Question: I use the google map tool from <URL>.
I want my user to be able to place just one marker on a map.
The values of the coordinates should be stored in a managed bean variables.
How can I do that?
See what I did so far:
I created the map:
'''
<f:view contentType="text/html">
<p:gmap id="gmap" center="36.890257,30.707417" zoom="13" type="HYBRID"
style="width:600px;height:400px"
model="#{mapBean.emptyModel}"
onPointClick="handlePointClick(event);"
widgetVar="map" /> </f:view>
<p:dialog widgetVar="dlg" effect="FADE" effectDuration="0.5" close="false" fixedCenter="true">
<h:form prependId="false">
<h:panelGrid columns="2">
<h:outputLabel for="title" value="Title:" />
<p:inputText id="title" value="#{mapBean.title}" />
<f:facet name="footer">
<p:commandButton value="Add"
actionListener="#{mapBean.addMarker}"
update="messages"
oncomplete="markerAddComplete()"/>
<p:commandButton value="Cancel" onclick="return cancel()"/>
</f:facet>
</h:panelGrid>
<h:inputHidden id="lat" value="#{newOfferSupportController.mapLocationX}" />
<h:inputHidden id="lng" value="#{newOfferSupportController.mapLocationY}" />
</h:form>
</p:dialog>
<script type="text/javascript">
var currentMarker = null;
function handlePointClick(event) {
if(currentMarker == null) {
document.getElementById('lat').value = event.latLng.lat();
document.getElementById('lng').value = event.latLng.lng();
currentMarker = new google.maps.Marker({
position:new google.maps.LatLng(event.latLng.lat(), event.latLng.lng())
});
map.addOverlay(currentMarker);
dlg.show();
}
}
function markerAddComplete() {
var title = document.getElementById('title');
currentMarker.setTitle(title.value);
title.value = "";
currentMarker = null;
dlg.hide();
}
function cancel() {
dlg.hide();
currentMarker.setMap(null);
currentMarker = null;
return false;
}
</script>
'''
I also greated the variables that will hold the coordinates:
'''
@ManagedBean
@RequestScoped
public class NewOfferSupportController {
private float mapLocationX;
private float mapLocationY;
//Get & set methods
'''
It all works as in the primefaces <URL> but I have 2 problems:
Problem 1: Once the marker is placed, it cannot be placed again.
Problem 2: In the same form where the map is there are some other elements such as text fields. I noticed that validation does not occur when I click on the submit button located in the form where the map is, Actually the form does not get submitted at all(This didn't occur before i added the map), why is the map disrupting the validation?

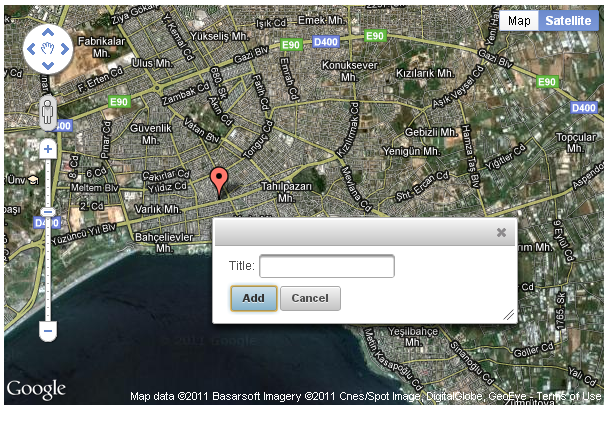
Answer: >
This problem is caused by the following things:
1. You've bound latitude and longitude to a different bean (NewOfferSupportController) than the bean which holds the map model (MapBean). You should be using MapBean example in the PrimeFaces showcase as design starting point for NewOfferSupportController bean. It namely stores the markers set. The hidden inputs must point to that bean because in the addMarker() method those values will be added. From the showcase example you just have to rename the MapBean class name and rename #{mapBean} references in the view by #{newOfferSupportController}.
2. Your NewOfferSupportController bean is request scoped while it should be view scoped. @ManagedBean
@ViewScoped
public class NewOfferSupportController implements Serializable {}
View scoped beans live as long as you're interacting with the same form by Ajax. But request scoped beans get recreated on every request (and thus also on every Ajax request!), hereby trashing the markers which are placed before in the map and inputs which are entered before adding markers.
---
>
This works for me. This is likely caused because your 'NewOfferSupportController' is been placed in the request scope instead of the view scope.
To recap, here is the code which I used in my test:
view:
'''
<p:growl id="messages" showDetail="true" />
<h:form>
<p:gmap id="gmap" center="36.890257,30.707417" zoom="13" type="HYBRID" style="width:600px;height:400px"
model="#{mapBean.mapModel}" onPointClick="handlePointClick(event);" widgetVar="map" />
<h:inputText value="#{mapBean.input}" required="true" />
<p:commandButton value="submit" action="#{mapBean.submit}" update="messages" />
</h:form>
<p:dialog widgetVar="dlg" effect="FADE" effectDuration="0.5" close="false" fixedCenter="true">
<h:form prependId="false">
<h:panelGrid columns="2">
<h:outputLabel for="title" value="Title:" />
<p:inputText id="title" value="#{mapBean.title}" />
<f:facet name="footer">
<p:commandButton value="Add" actionListener="#{mapBean.addMarker}"
update="messages" oncomplete="markerAddComplete()"/>
<p:commandButton value="Cancel" onclick="return cancel()"/>
</f:facet>
</h:panelGrid>
<h:inputHidden id="lat" value="#{mapBean.lat}" />
<h:inputHidden id="lng" value="#{mapBean.lng}" />
</h:form>
</p:dialog>
'''
'<script>'
Bean:
'''
@ManagedBean
@ViewScoped
public class MapBean implements Serializable {
private MapModel mapModel;
private String title;
private double lat;
private double lng;
private String input;
public MapBean() {
mapModel = new DefaultMapModel();
}
public void addMarker(ActionEvent actionEvent) {
mapModel.addOverlay(new Marker(new LatLng(lat, lng), title));
addMessage(new FacesMessage(FacesMessage.SEVERITY_INFO, "Marker Added", "Lat:" + lat + ", Lng:" + lng));
}
public void submit() {
addMessage(new FacesMessage(FacesMessage.SEVERITY_INFO, "Form submitted", "Amount markers: " + mapModel.getMarkers().size() + ", Input: " + input));
}
public void addMessage(FacesMessage message) {
FacesContext.getCurrentInstance().addMessage(null, message);
}
// Getters+setters.
}
'''